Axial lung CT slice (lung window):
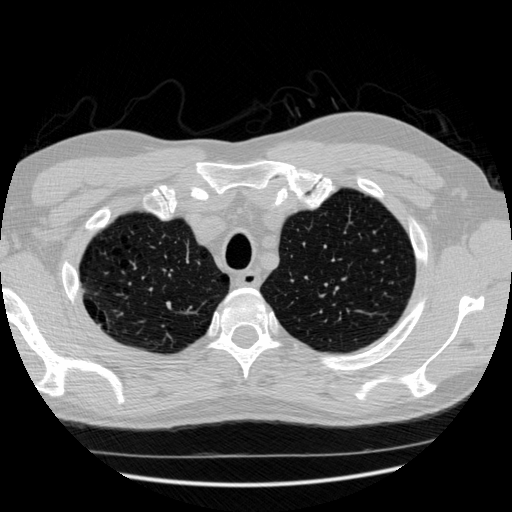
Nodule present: no